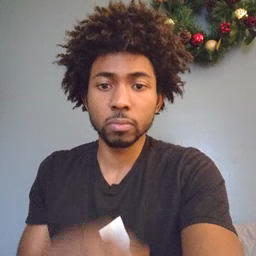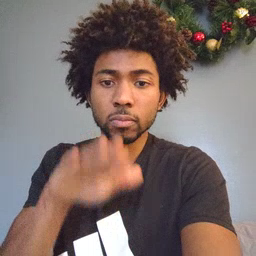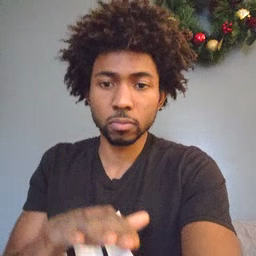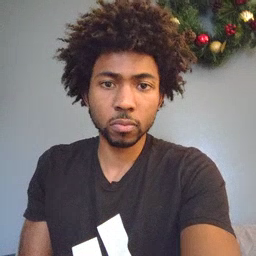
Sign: on